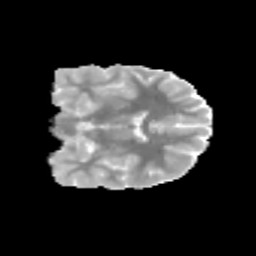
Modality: MD
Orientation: coronal
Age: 14
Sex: female
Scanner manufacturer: siemens
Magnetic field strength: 3 T
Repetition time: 3.8 s
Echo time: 0.07 s